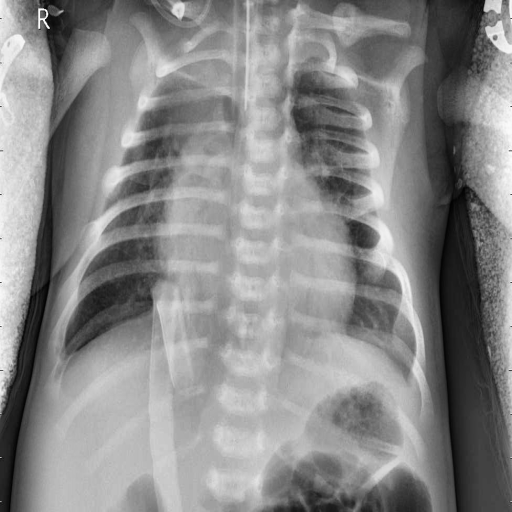
Finding: PNEUMONIA